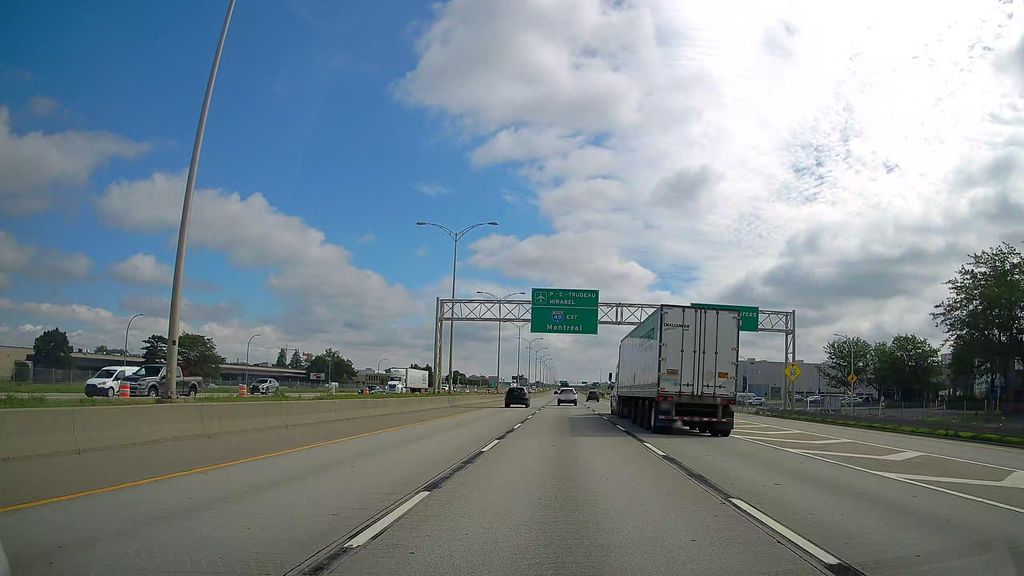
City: montreal